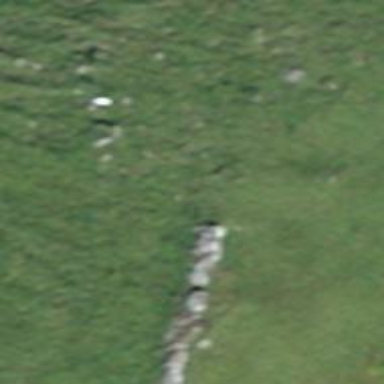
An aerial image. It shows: Dry stone wall barrier.